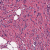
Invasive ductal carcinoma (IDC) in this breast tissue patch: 1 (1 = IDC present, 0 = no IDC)